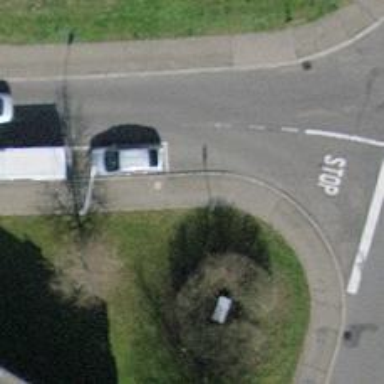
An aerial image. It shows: Sidewalk.